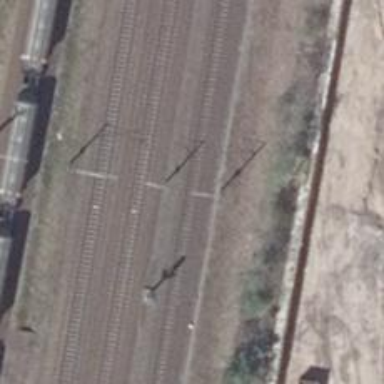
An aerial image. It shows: Milestone along the railway with catenary mast.